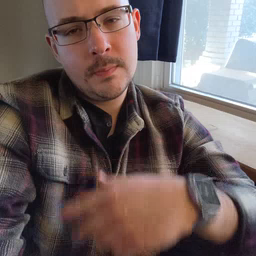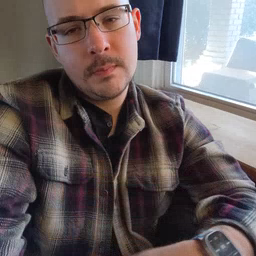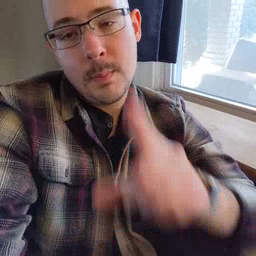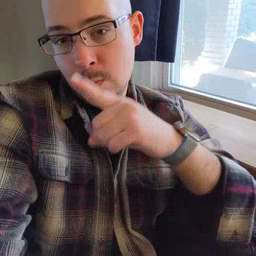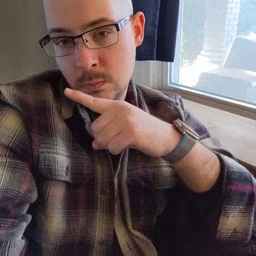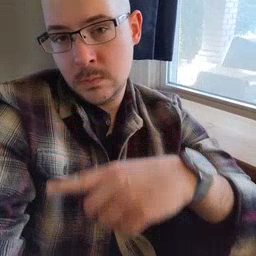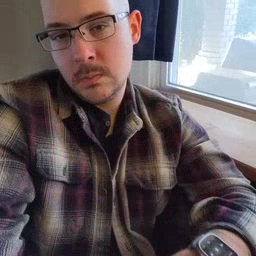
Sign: mouse